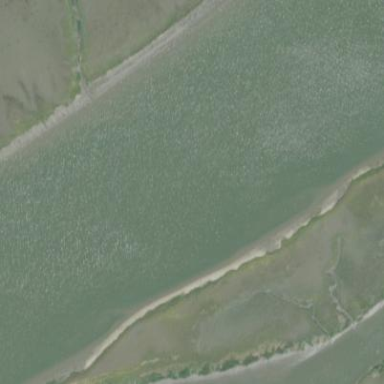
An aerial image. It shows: Tidal marsh wetland.